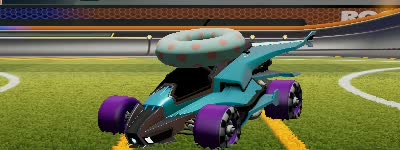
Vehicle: aftershock